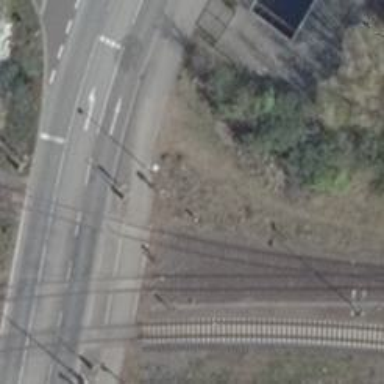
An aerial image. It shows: Full barrier at railway crossing.